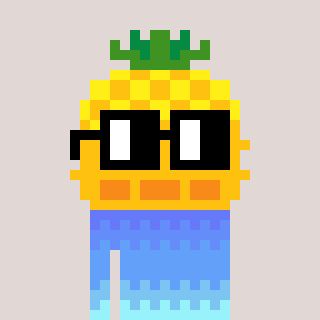
a pixel art character with square black glasses, a pineapple-shaped head and a darkpink-colored body on a warm background